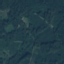
Land use / land cover: Forest